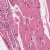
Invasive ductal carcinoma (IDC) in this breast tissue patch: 0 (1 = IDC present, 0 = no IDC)